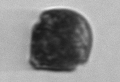
Label: Scrippsiella